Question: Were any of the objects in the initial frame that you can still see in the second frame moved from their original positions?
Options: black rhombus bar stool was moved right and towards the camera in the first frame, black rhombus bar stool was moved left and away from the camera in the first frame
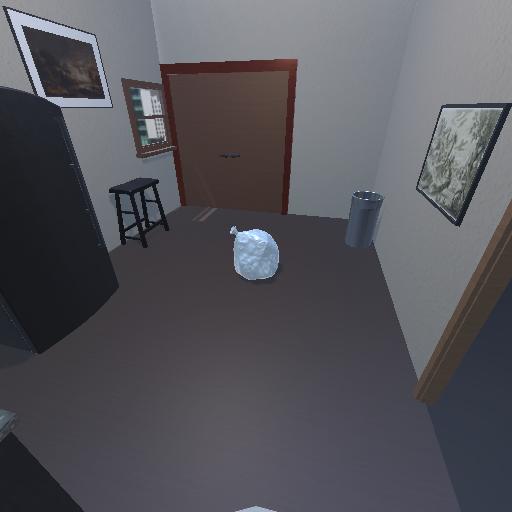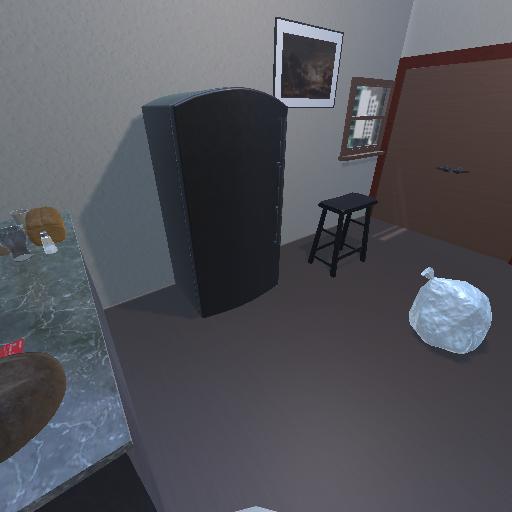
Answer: black rhombus bar stool was moved right and towards the camera in the first frame